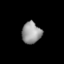
Tissue: lung
Cell type: Endothelial cells
Senescence score: 0.6726
Nuclear area (px): 406
Mean DAPI intensity: 152.865